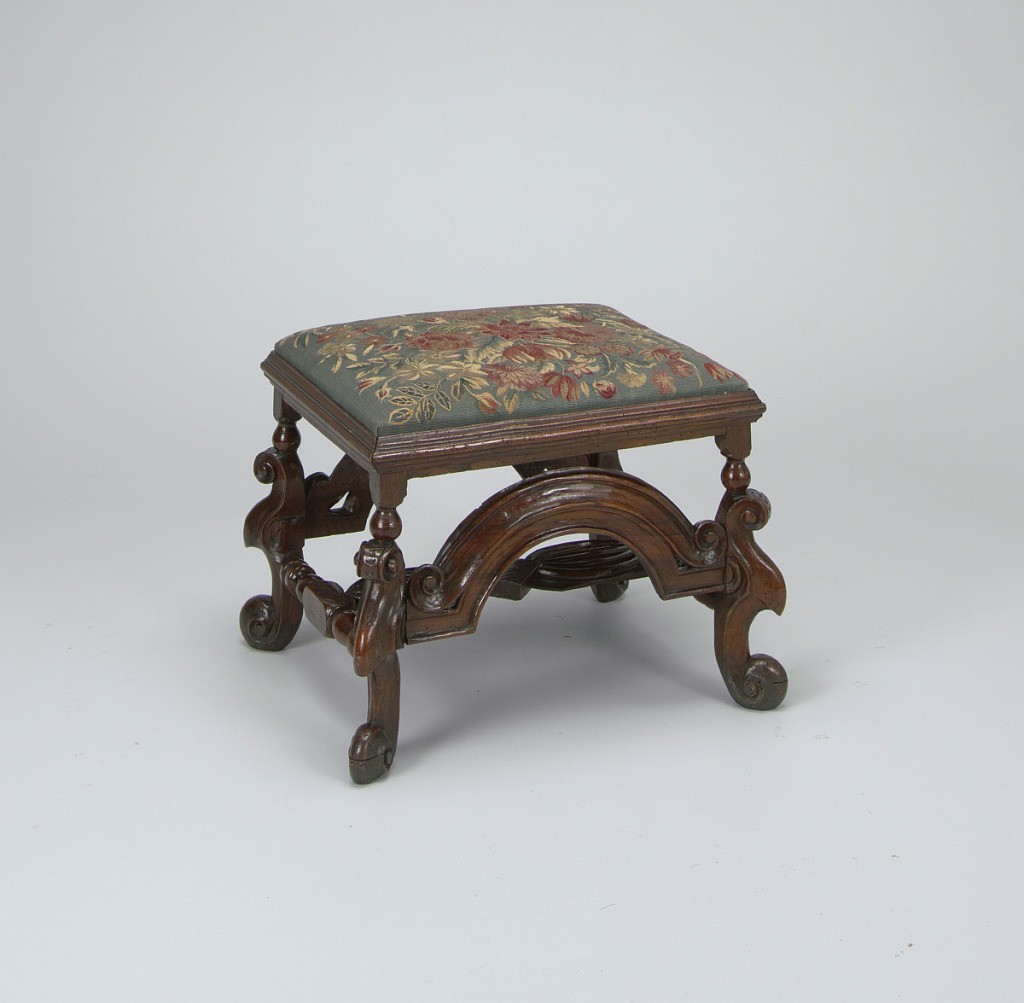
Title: Foot stool
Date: ca. 1685–95
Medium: Walnut, blue flowered tapestry covered seat
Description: In William and Mary Style. Scroll legs and feet, carved back and front stretchers. Turned stretchers at sides are united by shaped and pierced stretcher of unusual design, probably a modern replacement. Slip seat covered with tapestry with flowers in natural colors.